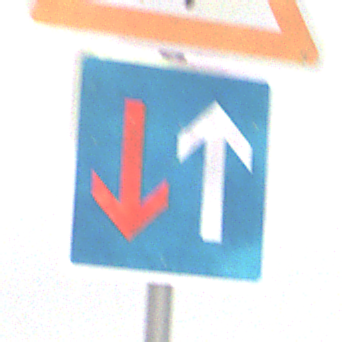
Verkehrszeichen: VorrangVorGegenverkehr
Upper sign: KinderRechts
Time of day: MorningAfternoon
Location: Outdoor (Nature)
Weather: Overcast
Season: Winter
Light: Natural